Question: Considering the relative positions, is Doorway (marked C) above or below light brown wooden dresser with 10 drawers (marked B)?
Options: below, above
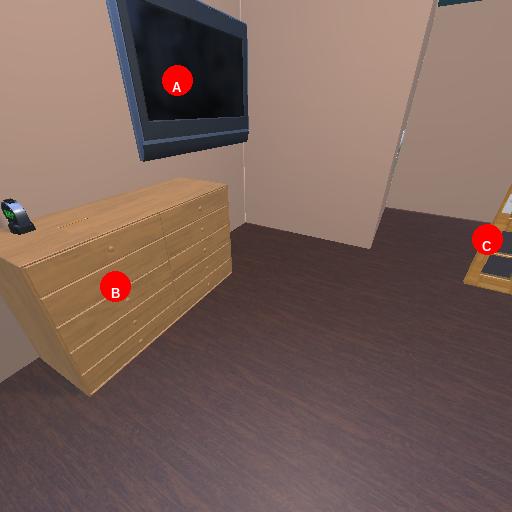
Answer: below